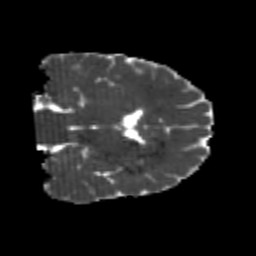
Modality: MD
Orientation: coronal
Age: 25
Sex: male
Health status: healthy
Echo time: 0.074 s